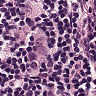
Metastatic tissue present: yes